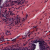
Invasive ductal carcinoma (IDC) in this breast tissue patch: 0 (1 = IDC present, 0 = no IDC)